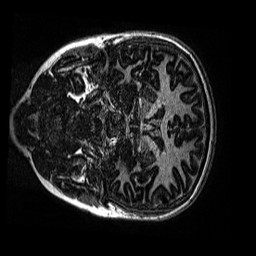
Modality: MP2RAGE
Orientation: coronal
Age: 11
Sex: female
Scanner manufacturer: siemens
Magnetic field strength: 3 T
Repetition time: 4 s
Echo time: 0.00299 s